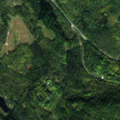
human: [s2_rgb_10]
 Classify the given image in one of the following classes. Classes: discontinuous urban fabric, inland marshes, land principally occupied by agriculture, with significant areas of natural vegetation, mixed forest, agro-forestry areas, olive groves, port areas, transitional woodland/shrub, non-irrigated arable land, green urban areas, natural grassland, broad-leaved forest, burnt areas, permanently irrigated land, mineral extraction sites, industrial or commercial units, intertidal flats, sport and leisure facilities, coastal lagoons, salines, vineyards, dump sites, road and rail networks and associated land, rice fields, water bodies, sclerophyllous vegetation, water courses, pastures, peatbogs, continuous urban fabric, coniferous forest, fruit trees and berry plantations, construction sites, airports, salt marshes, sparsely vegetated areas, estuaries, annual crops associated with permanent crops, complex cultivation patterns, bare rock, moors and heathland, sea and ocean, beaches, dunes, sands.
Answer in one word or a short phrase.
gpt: broad-leaved forest, coniferous forest, mixed forest